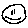
Label: smiley face